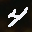
Label: 4